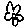
Label: flower